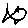
Label: fish